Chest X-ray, PA view. Patient: 42 years old, sex F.
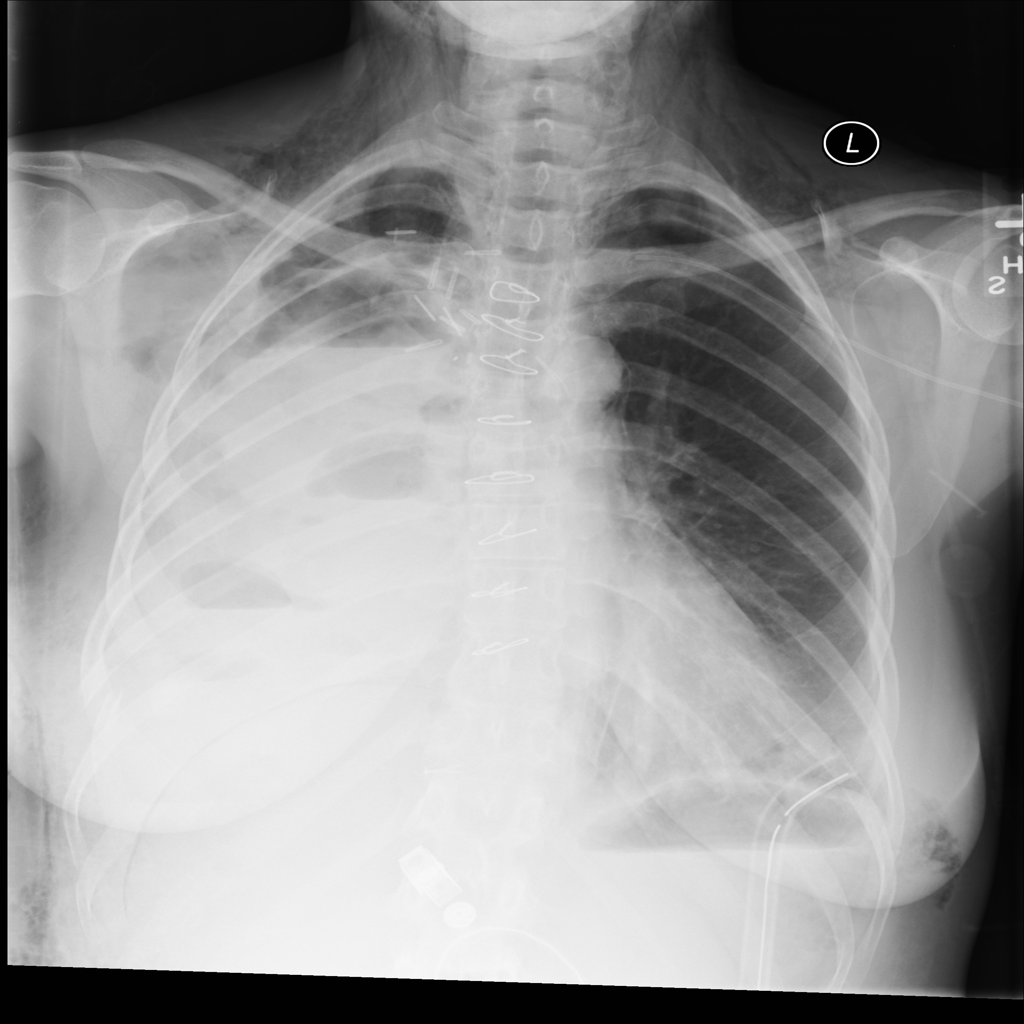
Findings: Emphysema